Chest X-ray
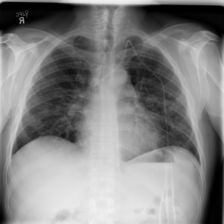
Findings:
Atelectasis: negative
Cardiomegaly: negative
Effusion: positive
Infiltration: positive
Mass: positive
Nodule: negative
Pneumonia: negative
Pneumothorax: negative
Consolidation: negative
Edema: negative
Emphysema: negative
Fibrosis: negative
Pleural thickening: negative
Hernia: negative